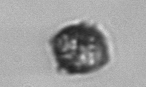
Label: Kryptoperidinium_triquetrum